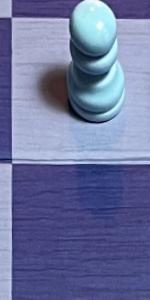
Label: Empty